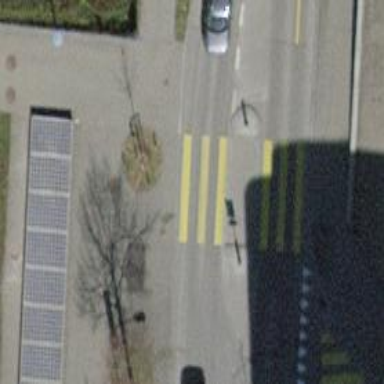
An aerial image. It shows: Uncontrolled zebra crossing with pedestrian island.